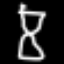
Label: hourglass